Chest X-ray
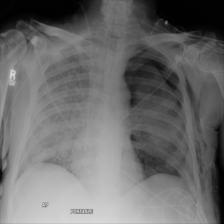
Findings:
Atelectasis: negative
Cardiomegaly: negative
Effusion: negative
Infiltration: negative
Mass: negative
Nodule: negative
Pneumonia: negative
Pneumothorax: positive
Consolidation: positive
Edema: negative
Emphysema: positive
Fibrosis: negative
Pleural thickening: negative
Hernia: negative